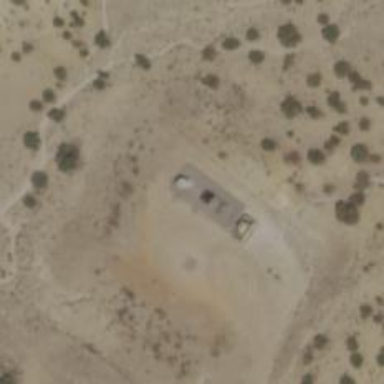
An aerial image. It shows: Storage tank with man-made structure.